Question: I have been working on my java application for a couple of days.The project is a simple 'Spring,Hibernate,jsf,mysql' integration which I run on Eclipse. The aim of the program is to add a Person(id, first name, last name, gender, age etc.) database on 'MySQLWorkbench' and run it on server.I used Spring4, Hibernate4 and Eclipse Luna as tools.And I constructed the project as maven.
The database works well for now, I can add new rows when I just run the main class.But when it comes to run it on server, I fail.
I watched some tutorials on Youtube and see some effective ways to use Tomcat7.On my first try to run java application I applied the following steps:
1-I create a new server(Tomcatv7.0 Server) via right clicking Servers folder on Project Explorer.
2-I added my project to configure it on the server via right clicking on the server and choosing "Add and Remove"
3-Again, I right clicked on project Run As --> Run on Server.
By the way, I faced an output on the console:
'''
Apr 22, 2015 8:52:14 PM org.apache.tomcat.util.digester.SetPropertiesRule begin
WARNING: [SetPropertiesRule]{Server/Service/Engine/Host/Context} Setting property 'source' to 'org.eclipse.jst.jee.server:Spring-Hibernate-JSF-MySQL-Example' did not find a matching property.
Apr 22, 2015 8:52:14 PM org.apache.catalina.startup.VersionLoggerListener log
INFO: Server version: Apache Tomcat/7.0.61
Apr 22, 2015 8:52:14 PM org.apache.catalina.startup.VersionLoggerListener log
INFO: Server built: Mar 27 2015 12:03:56 UTC
Apr 22, 2015 8:52:14 PM org.apache.catalina.startup.VersionLoggerListener log
INFO: Server number: 7.0.61.0
Apr 22, 2015 8:52:14 PM org.apache.catalina.startup.VersionLoggerListener log
INFO: OS Name: Mac OS X
Apr 22, 2015 8:52:14 PM org.apache.catalina.startup.VersionLoggerListener log
INFO: OS Version: 10.9.5
Apr 22, 2015 8:52:14 PM org.apache.catalina.startup.VersionLoggerListener log
INFO: Architecture: x86_64
Apr 22, 2015 8:52:14 PM org.apache.catalina.startup.VersionLoggerListener log
INFO: Java Home: /Library/Java/JavaVirtualMachines/jdk1.8.0_31.jdk/Contents/Home/jre
Apr 22, 2015 8:52:14 PM org.apache.catalina.startup.VersionLoggerListener log
INFO: JVM Version: 1.8.0_31-b13
Apr 22, 2015 8:52:14 PM org.apache.catalina.startup.VersionLoggerListener log
INFO: JVM Vendor: Oracle Corporation
Apr 22, 2015 8:52:14 PM org.apache.catalina.startup.VersionLoggerListener log
INFO: CATALINA_BASE: /Users/fulden/Documents/workspace/.metadata/.plugins/org.eclipse.wst.server.core/tmp0
Apr 22, 2015 8:52:14 PM org.apache.catalina.startup.VersionLoggerListener log
INFO: CATALINA_HOME: /Library/Tomcat
Apr 22, 2015 8:52:14 PM org.apache.catalina.startup.VersionLoggerListener log
INFO: Command line argument: -Dcatalina.base=/Users/fulden/Documents/workspace/.metadata/.plugins/org.eclipse.wst.server.core/tmp0
Apr 22, 2015 8:52:14 PM org.apache.catalina.startup.VersionLoggerListener log
INFO: Command line argument: -Dcatalina.home=/Library/Tomcat
Apr 22, 2015 8:52:14 PM org.apache.catalina.startup.VersionLoggerListener log
INFO: Command line argument: -Dwtp.deploy=/Users/fulden/Documents/workspace/.metadata/.plugins/org.eclipse.wst.server.core/tmp0/wtpwebapps
Apr 22, 2015 8:52:14 PM org.apache.catalina.startup.VersionLoggerListener log
INFO: Command line argument: -Djava.endorsed.dirs=/Library/Tomcat/endorsed
Apr 22, 2015 8:52:14 PM org.apache.catalina.startup.VersionLoggerListener log
INFO: Command line argument: -Dfile.encoding=UTF-8
Apr 22, 2015 8:52:14 PM org.apache.catalina.core.AprLifecycleListener lifecycleEvent
INFO: The APR based Apache Tomcat Native library which allows optimal performance in production environments was not found on the java.library.path: /Users/fulden/Library/Java/Extensions:/Library/Java/Extensions:/Network/Library/Java/Extensions:/System/Library/Java/Extensions:/usr/lib/java:.
Apr 22, 2015 8:52:14 PM org.apache.coyote.AbstractProtocol init
INFO: Initializing ProtocolHandler ["http-bio-8083"]
Apr 22, 2015 8:52:14 PM org.apache.coyote.AbstractProtocol init
INFO: Initializing ProtocolHandler ["ajp-bio-8011"]
Apr 22, 2015 8:52:14 PM org.apache.catalina.startup.Catalina load
INFO: Initialization processed in 446 ms
Apr 22, 2015 8:52:14 PM org.apache.catalina.core.StandardService startInternal
INFO: Starting service Catalina
Apr 22, 2015 8:52:14 PM org.apache.catalina.core.StandardEngine startInternal
INFO: Starting Servlet Engine: Apache Tomcat/7.0.61
Apr 22, 2015 8:52:16 PM org.apache.catalina.core.StandardContext addApplicationListener
INFO: The listener "com.sun.faces.config.ConfigureListener" is already configured for this context. The duplicate definition has been ignored.
Apr 22, 2015 8:52:16 PM org.apache.catalina.core.ApplicationContext log
INFO: No Spring WebApplicationInitializer types detected on classpath
Apr 22, 2015 8:52:16 PM org.apache.catalina.core.ApplicationContext log
INFO: Initializing Spring root WebApplicationContext
INFO : org.springframework.web.context.ContextLoader - Root WebApplicationContext: initialization started
INFO : org.springframework.web.context.support.XmlWebApplicationContext - Refreshing Root WebApplicationContext: startup date [Wed Apr 22 20:52:16 EEST 2015]; root of context hierarchy
INFO : org.springframework.beans.factory.xml.XmlBeanDefinitionReader - Loading XML bean definitions from ServletContext resource [/WEB-INF//applicationContext.xml]
WARN : org.hibernate.internal.util.xml.DTDEntityResolver - HHH000223: Recognized obsolete hibernate namespace http://hibernate.sourceforge.net/. Use namespace http://www.hibernate.org/dtd/ instead. Refer to Hibernate 3.6 Migration Guide!
INFO : org.springframework.web.context.ContextLoader - Root WebApplicationContext: initialization completed in 1284 ms
Apr 22, 2015 8:52:17 PM com.sun.faces.config.ConfigureListener contextInitialized
INFO: Initializing Mojarra 2.2.10 ( 20150205-0906 https://svn.java.net/svn/mojarra~svn/tags/2.2.10@14334) for context '/Spring-Hibernate-JSF-MySQL-Example'
Apr 22, 2015 8:52:17 PM com.sun.faces.spi.InjectionProviderFactory createInstance
INFO: JSF1048: PostConstruct/PreDestroy annotations present. ManagedBeans methods marked with these annotations will have said annotations processed.
Apr 22, 2015 8:52:18 PM org.primefaces.webapp.PostConstructApplicationEventListener processEvent
INFO: Running on PrimeFaces 5.0
Apr 22, 2015 8:52:18 PM org.apache.coyote.AbstractProtocol start
INFO: Starting ProtocolHandler ["http-bio-8083"]
Apr 22, 2015 8:52:18 PM org.apache.coyote.AbstractProtocol start
INFO: Starting ProtocolHandler ["ajp-bio-8011"]
Apr 22, 2015 8:52:18 PM org.apache.catalina.startup.Catalina start
INFO: Server startup in 3900 ms
'''
And, of course, there was "'HTTP Status 404: The requested resource is not available'" error when I typed 'localhost:8083' to the browser.
Searching on similar questions here and other websites, I modified the server properties according to the given answers.For example, I created a new server; changed server location to "use tomcat installation(takes control of Tomcat installation)", and switched location on properties section via right clicking.
After running with this modifications, I have the same error on browser and the following output on console:
'''
Apr 22, 2015 9:08:48 PM org.apache.catalina.core.StandardContext reload
INFO: Reloading Context with name [/Spring-Hibernate-JSF-MySQL-Example] has started
Apr 22, 2015 9:08:48 PM org.apache.catalina.core.ApplicationContext log
INFO: Closing Spring root WebApplicationContext
INFO : org.springframework.web.context.support.XmlWebApplicationContext - Closing Root WebApplicationContext: startup date [Wed Apr 22 20:52:16 EEST 2015]; root of context hierarchy
Apr 22, 2015 9:08:48 PM org.apache.catalina.loader.WebappClassLoader checkThreadLocalMapForLeaks
SEVERE: The web application [/Spring-Hibernate-JSF-MySQL-Example] created a ThreadLocal with key of type [com.sun.faces.application.ApplicationAssociate$1] (value [com.sun.faces.application.ApplicationAssociate$1@1851267f]) and a value of type [com.sun.faces.application.ApplicationAssociate] (value [com.sun.faces.application.ApplicationAssociate@706c30e5]) but failed to remove it when the web application was stopped. Threads are going to be renewed over time to try and avoid a probable memory leak.
Apr 22, 2015 9:08:49 PM org.apache.catalina.core.StandardContext addApplicationListener
INFO: The listener "com.sun.faces.config.ConfigureListener" is already configured for this context. The duplicate definition has been ignored.
Apr 22, 2015 9:08:49 PM org.apache.catalina.core.ApplicationContext log
INFO: No Spring WebApplicationInitializer types detected on classpath
Apr 22, 2015 9:08:50 PM org.apache.catalina.core.ApplicationContext log
INFO: Initializing Spring root WebApplicationContext
INFO : org.springframework.web.context.ContextLoader - Root WebApplicationContext: initialization started
INFO : org.springframework.web.context.support.XmlWebApplicationContext - Refreshing Root WebApplicationContext: startup date [Wed Apr 22 21:08:50 EEST 2015]; root of context hierarchy
INFO : org.springframework.beans.factory.xml.XmlBeanDefinitionReader - Loading XML bean definitions from ServletContext resource [/WEB-INF//applicationContext.xml]
WARN : org.hibernate.internal.util.xml.DTDEntityResolver - HHH000223: Recognized obsolete hibernate namespace http://hibernate.sourceforge.net/. Use namespace http://www.hibernate.org/dtd/ instead. Refer to Hibernate 3.6 Migration Guide!
ERROR: org.hibernate.AssertionFailure - HHH000099: an assertion failure occured (this may indicate a bug in Hibernate, but is more likely due to unsafe use of the session): java.lang.ClassNotFoundException: com.hibernate.data.Person
WARN : org.springframework.web.context.support.XmlWebApplicationContext - Exception encountered during context initialization - cancelling refresh attempt
org.springframework.beans.factory.BeanCreationException: Error creating bean with name 'sessionFactory' defined in ServletContext resource [/WEB-INF//applicationContext.xml]: Invocation of init method failed; nested exception is org.hibernate.cfg.beanvalidation.IntegrationException: Error activating Bean Validation integration
at org.springframework.beans.factory.support.AbstractAutowireCapableBeanFactory.initializeBean(AbstractAutowireCapableBeanFactory.java:1574)
at org.springframework.beans.factory.support.AbstractAutowireCapableBeanFactory.doCreateBean(AbstractAutowireCapableBeanFactory.java:539)
at org.springframework.beans.factory.support.AbstractAutowireCapableBeanFactory.createBean(AbstractAutowireCapableBeanFactory.java:476)
at org.springframework.beans.factory.support.AbstractBeanFactory$1.getObject(AbstractBeanFactory.java:303)
at org.springframework.beans.factory.support.DefaultSingletonBeanRegistry.getSingleton(DefaultSingletonBeanRegistry.java:230)
at org.springframework.beans.factory.support.AbstractBeanFactory.doGetBean(AbstractBeanFactory.java:299)
at org.springframework.beans.factory.support.AbstractBeanFactory.getBean(AbstractBeanFactory.java:194)
at org.springframework.beans.factory.support.DefaultListableBeanFactory.preInstantiateSingletons(DefaultListableBeanFactory.java:736)
at org.springframework.context.support.AbstractApplicationContext.finishBeanFactoryInitialization(AbstractApplicationContext.java:757)
at org.springframework.context.support.AbstractApplicationContext.refresh(AbstractApplicationContext.java:480)
at org.springframework.web.context.ContextLoader.configureAndRefreshWebApplicationContext(ContextLoader.java:403)
at org.springframework.web.context.ContextLoader.initWebApplicationContext(ContextLoader.java:306)
at org.springframework.web.context.ContextLoaderListener.contextInitialized(ContextLoaderListener.java:106)
at org.apache.catalina.core.StandardContext.listenerStart(StandardContext.java:5016)
at org.apache.catalina.core.StandardContext.startInternal(StandardContext.java:5528)
at org.apache.catalina.util.LifecycleBase.start(LifecycleBase.java:150)
at org.apache.catalina.core.StandardContext.reload(StandardContext.java:4033)
at org.apache.catalina.loader.WebappLoader.backgroundProcess(WebappLoader.java:425)
at org.apache.catalina.core.ContainerBase.backgroundProcess(ContainerBase.java:1345)
at org.apache.catalina.core.ContainerBase$ContainerBackgroundProcessor.processChildren(ContainerBase.java:1546)
at org.apache.catalina.core.ContainerBase$ContainerBackgroundProcessor.processChildren(ContainerBase.java:1556)
at org.apache.catalina.core.ContainerBase$ContainerBackgroundProcessor.processChildren(ContainerBase.java:1556)
at org.apache.catalina.core.ContainerBase$ContainerBackgroundProcessor.run(ContainerBase.java:1524)
at java.lang.Thread.run(Thread.java:745)
Caused by: org.hibernate.cfg.beanvalidation.IntegrationException: Error activating Bean Validation integration
at org.hibernate.cfg.beanvalidation.BeanValidationIntegrator.integrate(BeanValidationIntegrator.java:154)
at org.hibernate.internal.SessionFactoryImpl.<init>(SessionFactoryImpl.java:312)
at org.hibernate.cfg.Configuration.buildSessionFactory(Configuration.java:1857)
at org.hibernate.cfg.Configuration.buildSessionFactory(Configuration.java:1928)
at org.springframework.orm.hibernate4.LocalSessionFactoryBuilder.buildSessionFactory(LocalSessionFactoryBuilder.java:372)
at org.springframework.orm.hibernate4.LocalSessionFactoryBean.buildSessionFactory(LocalSessionFactoryBean.java:454)
at org.springframework.orm.hibernate4.LocalSessionFactoryBean.afterPropertiesSet(LocalSessionFactoryBean.java:439)
at org.springframework.beans.factory.support.AbstractAutowireCapableBeanFactory.invokeInitMethods(AbstractAutowireCapableBeanFactory.java:1633)
at org.springframework.beans.factory.support.AbstractAutowireCapableBeanFactory.initializeBean(AbstractAutowireCapableBeanFactory.java:1570)
... 23 more
Caused by: org.hibernate.AssertionFailure: Entity class not found
at org.hibernate.cfg.beanvalidation.TypeSafeActivator.applyRelationalConstraints(TypeSafeActivator.java:187)
at org.hibernate.cfg.beanvalidation.TypeSafeActivator.applyRelationalConstraints(TypeSafeActivator.java:159)
at org.hibernate.cfg.beanvalidation.TypeSafeActivator.activate(TypeSafeActivator.java:111)
at sun.reflect.NativeMethodAccessorImpl.invoke0(Native Method)
at sun.reflect.NativeMethodAccessorImpl.invoke(NativeMethodAccessorImpl.java:62)
at sun.reflect.DelegatingMethodAccessorImpl.invoke(DelegatingMethodAccessorImpl.java:43)
at java.lang.reflect.Method.invoke(Method.java:483)
at org.hibernate.cfg.beanvalidation.BeanValidationIntegrator.integrate(BeanValidationIntegrator.java:148)
... 31 more
Caused by: java.lang.ClassNotFoundException: com.hibernate.data.Person
at org.apache.catalina.loader.WebappClassLoader.loadClass(WebappClassLoader.java:1720)
at org.apache.catalina.loader.WebappClassLoader.loadClass(WebappClassLoader.java:1571)
at java.lang.Class.forName0(Native Method)
at java.lang.Class.forName(Class.java:344)
at org.hibernate.internal.util.ReflectHelper.classForName(ReflectHelper.java:171)
at org.hibernate.cfg.beanvalidation.TypeSafeActivator.applyRelationalConstraints(TypeSafeActivator.java:184)
... 38 more
ERROR: org.springframework.web.context.ContextLoader - Context initialization failed
org.springframework.beans.factory.BeanCreationException: Error creating bean with name 'sessionFactory' defined in ServletContext resource [/WEB-INF//applicationContext.xml]: Invocation of init method failed; nested exception is org.hibernate.cfg.beanvalidation.IntegrationException: Error activating Bean Validation integration
at org.springframework.beans.factory.support.AbstractAutowireCapableBeanFactory.initializeBean(AbstractAutowireCapableBeanFactory.java:1574)
at org.springframework.beans.factory.support.AbstractAutowireCapableBeanFactory.doCreateBean(AbstractAutowireCapableBeanFactory.java:539)
at org.springframework.beans.factory.support.AbstractAutowireCapableBeanFactory.createBean(AbstractAutowireCapableBeanFactory.java:476)
at org.springframework.beans.factory.support.AbstractBeanFactory$1.getObject(AbstractBeanFactory.java:303)
at org.springframework.beans.factory.support.DefaultSingletonBeanRegistry.getSingleton(DefaultSingletonBeanRegistry.java:230)
at org.springframework.beans.factory.support.AbstractBeanFactory.doGetBean(AbstractBeanFactory.java:299)
at org.springframework.beans.factory.support.AbstractBeanFactory.getBean(AbstractBeanFactory.java:194)
at org.springframework.beans.factory.support.DefaultListableBeanFactory.preInstantiateSingletons(DefaultListableBeanFactory.java:736)
at org.springframework.context.support.AbstractApplicationContext.finishBeanFactoryInitialization(AbstractApplicationContext.java:757)
at org.springframework.context.support.AbstractApplicationContext.refresh(AbstractApplicationContext.java:480)
at org.springframework.web.context.ContextLoader.configureAndRefreshWebApplicationContext(ContextLoader.java:403)
at org.springframework.web.context.ContextLoader.initWebApplicationContext(ContextLoader.java:306)
at org.springframework.web.context.ContextLoaderListener.contextInitialized(ContextLoaderListener.java:106)
at org.apache.catalina.core.StandardContext.listenerStart(StandardContext.java:5016)
at org.apache.catalina.core.StandardContext.startInternal(StandardContext.java:5528)
at org.apache.catalina.util.LifecycleBase.start(LifecycleBase.java:150)
at org.apache.catalina.core.StandardContext.reload(StandardContext.java:4033)
at org.apache.catalina.loader.WebappLoader.backgroundProcess(WebappLoader.java:425)
at org.apache.catalina.core.ContainerBase.backgroundProcess(ContainerBase.java:1345)
at org.apache.catalina.core.ContainerBase$ContainerBackgroundProcessor.processChildren(ContainerBase.java:1546)
at org.apache.catalina.core.ContainerBase$ContainerBackgroundProcessor.processChildren(ContainerBase.java:1556)
at org.apache.catalina.core.ContainerBase$ContainerBackgroundProcessor.processChildren(ContainerBase.java:1556)
at org.apache.catalina.core.ContainerBase$ContainerBackgroundProcessor.run(ContainerBase.java:1524)
at java.lang.Thread.run(Thread.java:745)
Caused by: org.hibernate.cfg.beanvalidation.IntegrationException: Error activating Bean Validation integration
at org.hibernate.cfg.beanvalidation.BeanValidationIntegrator.integrate(BeanValidationIntegrator.java:154)
at org.hibernate.internal.SessionFactoryImpl.<init>(SessionFactoryImpl.java:312)
at org.hibernate.cfg.Configuration.buildSessionFactory(Configuration.java:1857)
at org.hibernate.cfg.Configuration.buildSessionFactory(Configuration.java:1928)
at org.springframework.orm.hibernate4.LocalSessionFactoryBuilder.buildSessionFactory(LocalSessionFactoryBuilder.java:372)
at org.springframework.orm.hibernate4.LocalSessionFactoryBean.buildSessionFactory(LocalSessionFactoryBean.java:454)
at org.springframework.orm.hibernate4.LocalSessionFactoryBean.afterPropertiesSet(LocalSessionFactoryBean.java:439)
at org.springframework.beans.factory.support.AbstractAutowireCapableBeanFactory.invokeInitMethods(AbstractAutowireCapableBeanFactory.java:1633)
at org.springframework.beans.factory.support.AbstractAutowireCapableBeanFactory.initializeBean(AbstractAutowireCapableBeanFactory.java:1570)
... 23 more
Caused by: org.hibernate.AssertionFailure: Entity class not found
at org.hibernate.cfg.beanvalidation.TypeSafeActivator.applyRelationalConstraints(TypeSafeActivator.java:187)
at org.hibernate.cfg.beanvalidation.TypeSafeActivator.applyRelationalConstraints(TypeSafeActivator.java:159)
at org.hibernate.cfg.beanvalidation.TypeSafeActivator.activate(TypeSafeActivator.java:111)
at sun.reflect.NativeMethodAccessorImpl.invoke0(Native Method)
at sun.reflect.NativeMethodAccessorImpl.invoke(NativeMethodAccessorImpl.java:62)
at sun.reflect.DelegatingMethodAccessorImpl.invoke(DelegatingMethodAccessorImpl.java:43)
at java.lang.reflect.Method.invoke(Method.java:483)
at org.hibernate.cfg.beanvalidation.BeanValidationIntegrator.integrate(BeanValidationIntegrator.java:148)
... 31 more
Caused by: java.lang.ClassNotFoundException: com.hibernate.data.Person
at org.apache.catalina.loader.WebappClassLoader.loadClass(WebappClassLoader.java:1720)
at org.apache.catalina.loader.WebappClassLoader.loadClass(WebappClassLoader.java:1571)
at java.lang.Class.forName0(Native Method)
at java.lang.Class.forName(Class.java:344)
at org.hibernate.internal.util.ReflectHelper.classForName(ReflectHelper.java:171)
at org.hibernate.cfg.beanvalidation.TypeSafeActivator.applyRelationalConstraints(TypeSafeActivator.java:184)
... 38 more
Apr 22, 2015 9:08:50 PM org.apache.catalina.core.StandardContext listenerStart
SEVERE: Exception sending context initialized event to listener instance of class org.springframework.web.context.ContextLoaderListener
org.springframework.beans.factory.BeanCreationException: Error creating bean with name 'sessionFactory' defined in ServletContext resource [/WEB-INF//applicationContext.xml]: Invocation of init method failed; nested exception is org.hibernate.cfg.beanvalidation.IntegrationException: Error activating Bean Validation integration
at org.springframework.beans.factory.support.AbstractAutowireCapableBeanFactory.initializeBean(AbstractAutowireCapableBeanFactory.java:1574)
at org.springframework.beans.factory.support.AbstractAutowireCapableBeanFactory.doCreateBean(AbstractAutowireCapableBeanFactory.java:539)
at org.springframework.beans.factory.support.AbstractAutowireCapableBeanFactory.createBean(AbstractAutowireCapableBeanFactory.java:476)
at org.springframework.beans.factory.support.AbstractBeanFactory$1.getObject(AbstractBeanFactory.java:303)
at org.springframework.beans.factory.support.DefaultSingletonBeanRegistry.getSingleton(DefaultSingletonBeanRegistry.java:230)
at org.springframework.beans.factory.support.AbstractBeanFactory.doGetBean(AbstractBeanFactory.java:299)
at org.springframework.beans.factory.support.AbstractBeanFactory.getBean(AbstractBeanFactory.java:194)
at org.springframework.beans.factory.support.DefaultListableBeanFactory.preInstantiateSingletons(DefaultListableBeanFactory.java:736)
at org.springframework.context.support.AbstractApplicationContext.finishBeanFactoryInitialization(AbstractApplicationContext.java:757)
at org.springframework.context.support.AbstractApplicationContext.refresh(AbstractApplicationContext.java:480)
at org.springframework.web.context.ContextLoader.configureAndRefreshWebApplicationContext(ContextLoader.java:403)
at org.springframework.web.context.ContextLoader.initWebApplicationContext(ContextLoader.java:306)
at org.springframework.web.context.ContextLoaderListener.contextInitialized(ContextLoaderListener.java:106)
at org.apache.catalina.core.StandardContext.listenerStart(StandardContext.java:5016)
at org.apache.catalina.core.StandardContext.startInternal(StandardContext.java:5528)
at org.apache.catalina.util.LifecycleBase.start(LifecycleBase.java:150)
at org.apache.catalina.core.StandardContext.reload(StandardContext.java:4033)
at org.apache.catalina.loader.WebappLoader.backgroundProcess(WebappLoader.java:425)
at org.apache.catalina.core.ContainerBase.backgroundProcess(ContainerBase.java:1345)
at org.apache.catalina.core.ContainerBase$ContainerBackgroundProcessor.processChildren(ContainerBase.java:1546)
at org.apache.catalina.core.ContainerBase$ContainerBackgroundProcessor.processChildren(ContainerBase.java:1556)
at org.apache.catalina.core.ContainerBase$ContainerBackgroundProcessor.processChildren(ContainerBase.java:1556)
at org.apache.catalina.core.ContainerBase$ContainerBackgroundProcessor.run(ContainerBase.java:1524)
at java.lang.Thread.run(Thread.java:745)
Caused by: org.hibernate.cfg.beanvalidation.IntegrationException: Error activating Bean Validation integration
at org.hibernate.cfg.beanvalidation.BeanValidationIntegrator.integrate(BeanValidationIntegrator.java:154)
at org.hibernate.internal.SessionFactoryImpl.<init>(SessionFactoryImpl.java:312)
at org.hibernate.cfg.Configuration.buildSessionFactory(Configuration.java:1857)
at org.hibernate.cfg.Configuration.buildSessionFactory(Configuration.java:1928)
at org.springframework.orm.hibernate4.LocalSessionFactoryBuilder.buildSessionFactory(LocalSessionFactoryBuilder.java:372)
at org.springframework.orm.hibernate4.LocalSessionFactoryBean.buildSessionFactory(LocalSessionFactoryBean.java:454)
at org.springframework.orm.hibernate4.LocalSessionFactoryBean.afterPropertiesSet(LocalSessionFactoryBean.java:439)
at org.springframework.beans.factory.support.AbstractAutowireCapableBeanFactory.invokeInitMethods(AbstractAutowireCapableBeanFactory.java:1633)
at org.springframework.beans.factory.support.AbstractAutowireCapableBeanFactory.initializeBean(AbstractAutowireCapableBeanFactory.java:1570)
... 23 more
Caused by: org.hibernate.AssertionFailure: Entity class not found
at org.hibernate.cfg.beanvalidation.TypeSafeActivator.applyRelationalConstraints(TypeSafeActivator.java:187)
at org.hibernate.cfg.beanvalidation.TypeSafeActivator.applyRelationalConstraints(TypeSafeActivator.java:159)
at org.hibernate.cfg.beanvalidation.TypeSafeActivator.activate(TypeSafeActivator.java:111)
at sun.reflect.NativeMethodAccessorImpl.invoke0(Native Method)
at sun.reflect.NativeMethodAccessorImpl.invoke(NativeMethodAccessorImpl.java:62)
at sun.reflect.DelegatingMethodAccessorImpl.invoke(DelegatingMethodAccessorImpl.java:43)
at java.lang.reflect.Method.invoke(Method.java:483)
at org.hibernate.cfg.beanvalidation.BeanValidationIntegrator.integrate(BeanValidationIntegrator.java:148)
... 31 more
Caused by: java.lang.ClassNotFoundException: com.hibernate.data.Person
at org.apache.catalina.loader.WebappClassLoader.loadClass(WebappClassLoader.java:1720)
at org.apache.catalina.loader.WebappClassLoader.loadClass(WebappClassLoader.java:1571)
at java.lang.Class.forName0(Native Method)
at java.lang.Class.forName(Class.java:344)
at org.hibernate.internal.util.ReflectHelper.classForName(ReflectHelper.java:171)
at org.hibernate.cfg.beanvalidation.TypeSafeActivator.applyRelationalConstraints(TypeSafeActivator.java:184)
... 38 more
Apr 22, 2015 9:08:50 PM com.sun.faces.config.ConfigureListener contextInitialized
INFO: Initializing Mojarra 2.2.10 ( 20150205-0906 https://svn.java.net/svn/mojarra~svn/tags/2.2.10@14334) for context '/Spring-Hibernate-JSF-MySQL-Example'
Apr 22, 2015 9:08:50 PM com.sun.faces.spi.InjectionProviderFactory createInstance
INFO: JSF1048: PostConstruct/PreDestroy annotations present. ManagedBeans methods marked with these annotations will have said annotations processed.
Apr 22, 2015 9:08:51 PM org.primefaces.webapp.PostConstructApplicationEventListener processEvent
INFO: Running on PrimeFaces 5.0
Apr 22, 2015 9:08:51 PM org.apache.catalina.core.StandardContext startInternal
SEVERE: Error listenerStart
Apr 22, 2015 9:08:51 PM org.apache.catalina.core.StandardContext startInternal
SEVERE: Context [/Spring-Hibernate-JSF-MySQL-Example] startup failed due to previous errors
Apr 22, 2015 9:08:51 PM org.apache.catalina.core.ApplicationContext log
INFO: Closing Spring root WebApplicationContext
Apr 22, 2015 9:08:51 PM org.apache.catalina.core.StandardContext reload
INFO: Reloading Context with name [/Spring-Hibernate-JSF-MySQL-Example] is completed
'''
My project is here: <URL>
And the project structure is as follows:

I know I have explained my work like a dummy, but I am exhausted of working on this problem.Maybe, there is something wrong with my web.xml file or something about maven dependencies.But I tried different ways to edit them as well.And same error, again!
Can you please explain me, what I do wrong?
Thanks for any help!
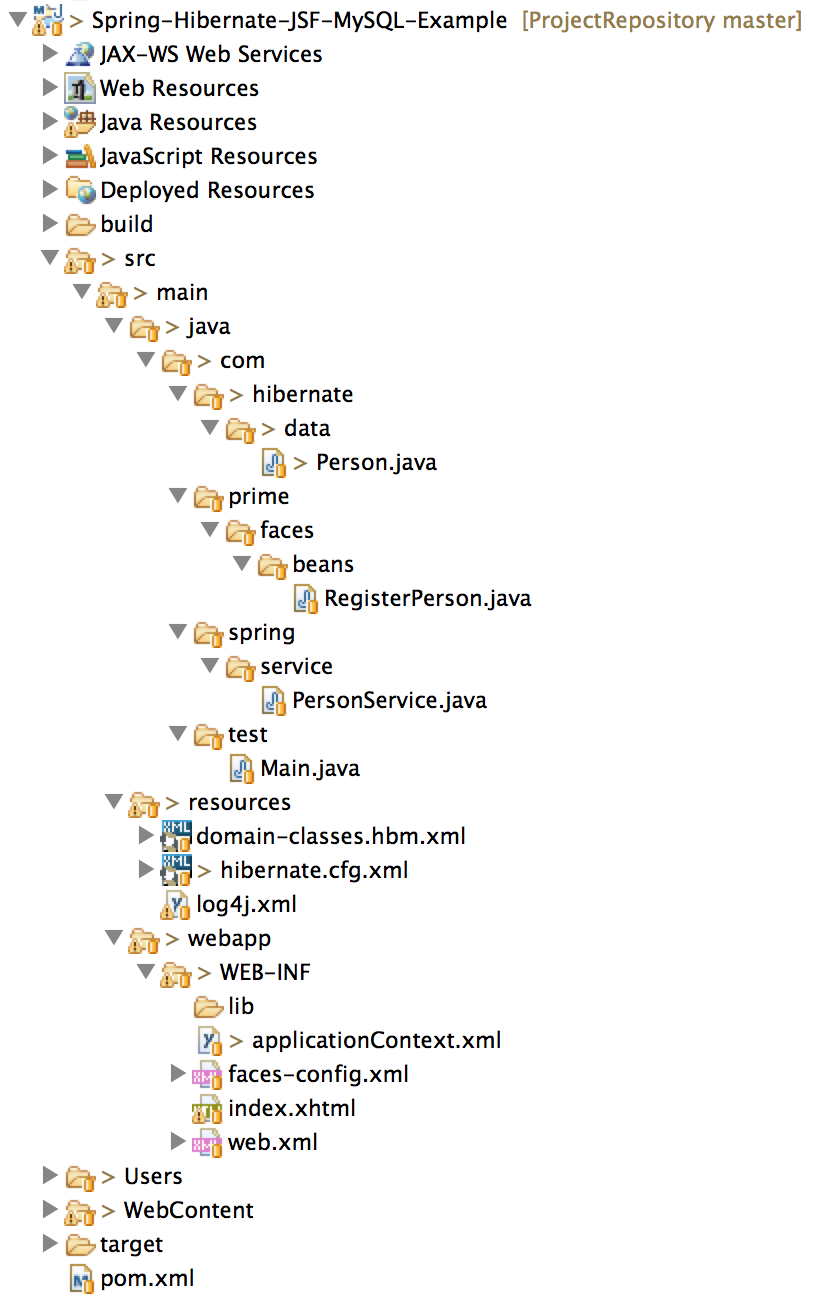
Answer: The error says it was not able to find entity class Person.
java.lang.ClassNotFoundException: com.hibernate.data.Person
Also,
change
from : <URL>
to : <URL>
in hibernate configuration file.
One more problem I noticed ,
you are using
class="org.springframework.orm.hibernate4.HibernateTransactionManager"
as well as
class="org.springframework.orm.hibernate3.LocalSessionFactoryBean"
one class is from and one from .
This can be reason for your problems.Stick to one version of spring orm.